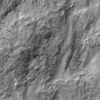
Label: not_dusty